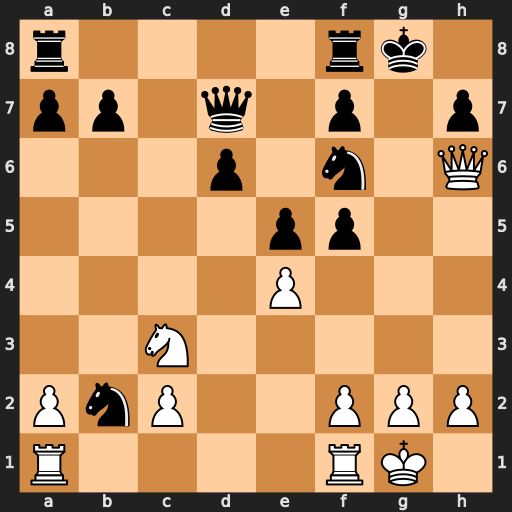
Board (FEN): r4rk1/pp1q1p1p/3p1n1Q/4pp2/4P3/2N5/PnP2PPP/R4RK1
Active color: w
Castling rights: -
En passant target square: -
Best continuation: Qg5+ Kh8 Qxf6+